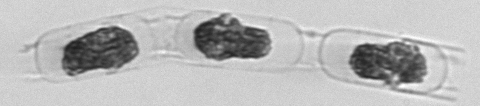
Label: Hemiaulus